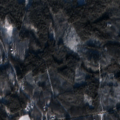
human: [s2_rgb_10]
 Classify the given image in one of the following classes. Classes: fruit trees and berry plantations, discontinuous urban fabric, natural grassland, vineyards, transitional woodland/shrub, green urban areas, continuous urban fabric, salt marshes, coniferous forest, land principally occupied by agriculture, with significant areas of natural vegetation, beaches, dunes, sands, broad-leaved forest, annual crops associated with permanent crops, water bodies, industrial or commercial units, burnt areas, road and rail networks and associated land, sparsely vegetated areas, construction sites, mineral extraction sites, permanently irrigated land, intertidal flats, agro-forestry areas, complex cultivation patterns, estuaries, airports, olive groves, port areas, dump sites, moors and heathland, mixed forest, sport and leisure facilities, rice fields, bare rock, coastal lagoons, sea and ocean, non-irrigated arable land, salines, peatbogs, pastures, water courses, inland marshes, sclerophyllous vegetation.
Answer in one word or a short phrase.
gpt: land principally occupied by agriculture, with significant areas of natural vegetation, broad-leaved forest, coniferous forest, mixed forest